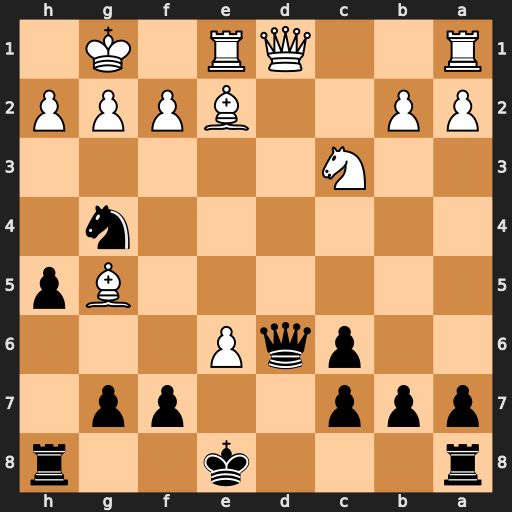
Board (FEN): r3k2r/ppp2pp1/2pqP3/6Bp/6n1/2N5/PP2BPPP/R2QR1K1
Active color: b
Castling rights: kq
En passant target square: -
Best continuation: Qxh2+ Kf1 Qh1#